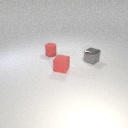
small red rubber cylinder to the left of small gray metal cube